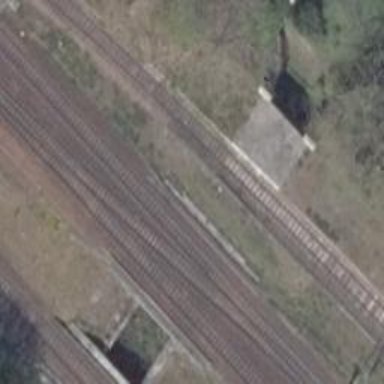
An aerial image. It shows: Railway with electrified contact lines.